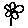
Label: flower